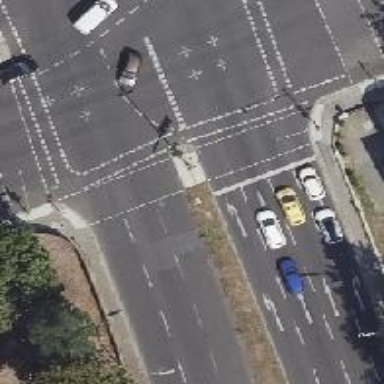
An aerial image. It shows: Footway that serves as traffic island.